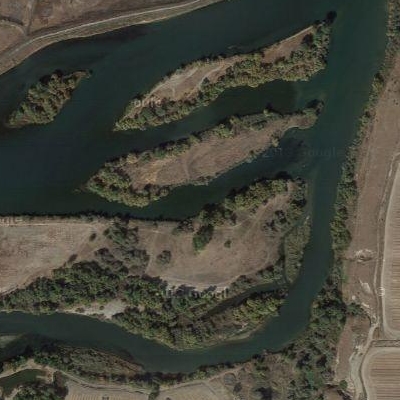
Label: RiverLake